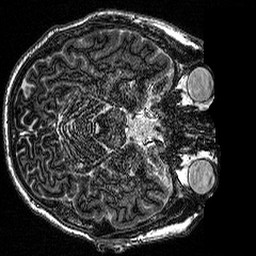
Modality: MP2RAGE
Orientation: axial
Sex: male
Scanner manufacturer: siemens
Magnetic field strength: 3 T
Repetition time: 5 s
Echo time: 0.00292 s